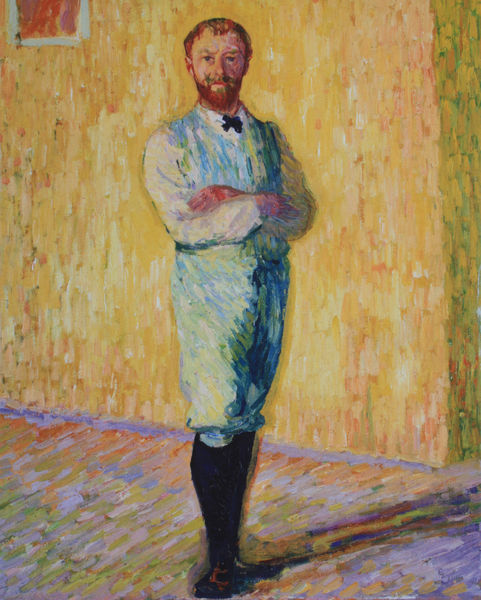
Titel: Autoritratto, Selbstbildnis (Ganzfigur)
Künstler: Giovanni Giacometti
Institution: Privatbesitz
Schlagwörter: blau, gemälde, mann, schatten, weiß, gelb, grün, impressionismus, bunt, degas, elegant, fenster, hell, raum, renoir, schwarz, türkis, zimmer, blick, haus, rot, schleife, anzug, bart, hemd, hose, wand, arme, gesicht, stehen, vollbart, bild, bildnis, portrait, porträt, pastos, sonne, boden, figur, haare, pose, stehend, frontal, hellblau, ecke, schuhe, abstrakt, farben, mauer, farbe, lila, van gogh, erhaben, impressionistisch, ernst, mimik, fliege, schick, selbstporträt, weste, striche, impression, kante, rothaarig, fussboden, strümpfe, stolz, gogh, gemalt, hauswand, munch, künstler, stiefel, pinsel, ölmalerei, ganzkörper, flecken, verschränkt, rote haare, portät, binder, impressionist, neoimpressionismus, poitilismus, kniehose, fauvismus, verschränkte arme, glau, anorak, selbsbewusst, gemal, weiße kleidung, gelber hintergrund, leerer raum, blauer anzug, rotes fenster, keine pflanzen, annorak, nbart, ranoir, schwarze socken